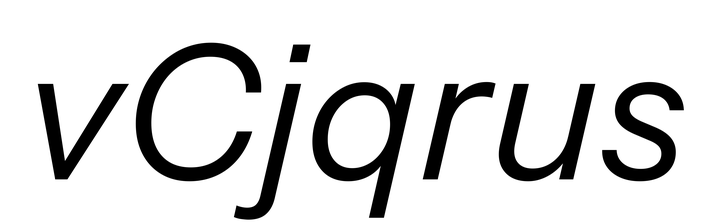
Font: InstrumentSans-Italic_Italic